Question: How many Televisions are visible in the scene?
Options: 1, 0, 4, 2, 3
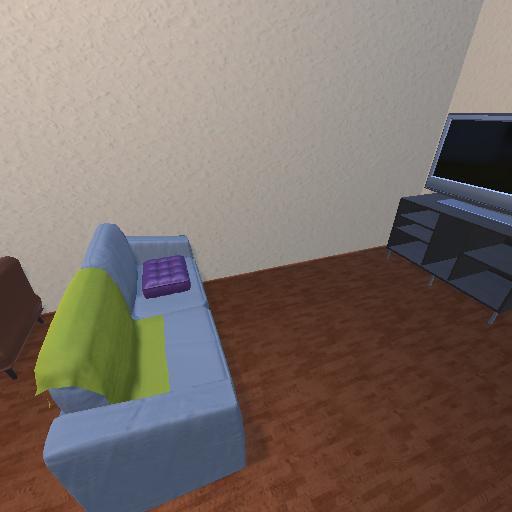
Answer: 1